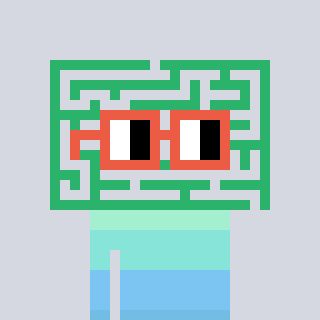
a pixel art character with square orange glasses, a maze-shaped head and a peachy-colored body on a cool background